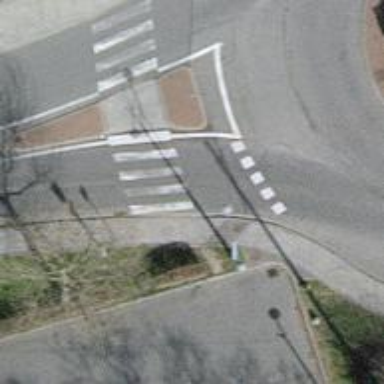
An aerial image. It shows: Uncontrolled zebra crossing on the road.